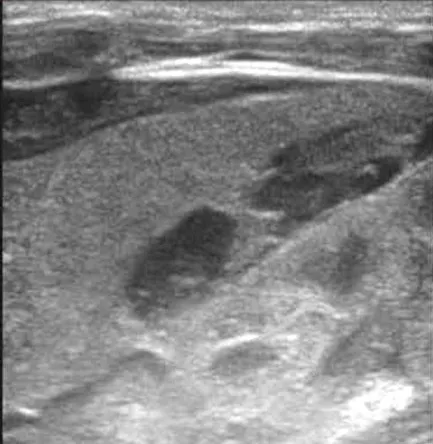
A cystic mass with an internal septum is noted in Morrison's pouch.
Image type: radiology (ultrasound)